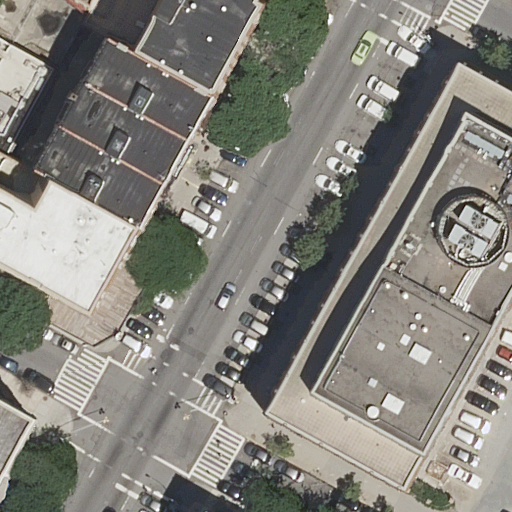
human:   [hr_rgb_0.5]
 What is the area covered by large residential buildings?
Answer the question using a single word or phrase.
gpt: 759m2

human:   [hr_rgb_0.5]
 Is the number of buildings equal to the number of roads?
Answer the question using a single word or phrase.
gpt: no

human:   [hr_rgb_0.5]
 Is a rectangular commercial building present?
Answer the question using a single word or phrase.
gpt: no

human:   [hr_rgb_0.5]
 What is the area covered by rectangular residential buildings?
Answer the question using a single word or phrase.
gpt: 1130m2

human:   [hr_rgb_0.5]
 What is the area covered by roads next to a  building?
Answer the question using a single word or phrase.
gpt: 0m2

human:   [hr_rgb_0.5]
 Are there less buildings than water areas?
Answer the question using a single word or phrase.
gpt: no

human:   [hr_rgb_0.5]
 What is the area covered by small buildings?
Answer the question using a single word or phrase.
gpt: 45m2

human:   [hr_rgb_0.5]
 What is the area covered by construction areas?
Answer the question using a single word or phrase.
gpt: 0m2

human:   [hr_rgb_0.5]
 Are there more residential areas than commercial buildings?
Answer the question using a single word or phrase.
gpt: no

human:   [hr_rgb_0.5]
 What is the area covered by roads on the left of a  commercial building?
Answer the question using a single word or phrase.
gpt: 0m2

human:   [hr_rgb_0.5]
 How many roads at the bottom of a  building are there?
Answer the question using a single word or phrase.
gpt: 3

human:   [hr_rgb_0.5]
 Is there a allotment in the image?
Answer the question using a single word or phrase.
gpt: no

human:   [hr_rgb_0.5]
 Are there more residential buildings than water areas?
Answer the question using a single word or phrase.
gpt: yes

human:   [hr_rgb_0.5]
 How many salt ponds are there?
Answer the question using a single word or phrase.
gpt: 0

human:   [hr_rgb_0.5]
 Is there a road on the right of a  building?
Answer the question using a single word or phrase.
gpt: yes

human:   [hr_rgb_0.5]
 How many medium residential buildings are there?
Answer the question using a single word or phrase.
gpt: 5

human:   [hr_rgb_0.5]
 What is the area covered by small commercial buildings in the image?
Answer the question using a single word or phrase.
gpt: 0m2

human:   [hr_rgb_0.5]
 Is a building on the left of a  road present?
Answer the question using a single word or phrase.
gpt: yes

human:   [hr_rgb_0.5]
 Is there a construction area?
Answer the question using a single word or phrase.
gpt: no

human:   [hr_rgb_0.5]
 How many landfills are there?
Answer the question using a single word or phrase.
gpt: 0

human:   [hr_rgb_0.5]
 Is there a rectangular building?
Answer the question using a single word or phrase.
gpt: yes

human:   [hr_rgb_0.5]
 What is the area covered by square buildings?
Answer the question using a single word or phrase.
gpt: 0m2

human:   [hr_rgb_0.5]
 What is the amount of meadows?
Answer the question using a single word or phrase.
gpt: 0

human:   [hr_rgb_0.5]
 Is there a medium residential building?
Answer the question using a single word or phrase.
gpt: yes

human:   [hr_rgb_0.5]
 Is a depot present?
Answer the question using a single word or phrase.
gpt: no

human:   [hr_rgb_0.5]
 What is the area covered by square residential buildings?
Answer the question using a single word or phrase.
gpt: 0m2

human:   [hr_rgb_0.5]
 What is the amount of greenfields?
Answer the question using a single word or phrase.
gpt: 0

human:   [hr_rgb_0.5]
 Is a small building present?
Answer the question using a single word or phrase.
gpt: yes

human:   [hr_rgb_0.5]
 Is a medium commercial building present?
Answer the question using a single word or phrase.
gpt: no

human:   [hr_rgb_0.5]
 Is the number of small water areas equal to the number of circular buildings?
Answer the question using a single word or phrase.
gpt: yes

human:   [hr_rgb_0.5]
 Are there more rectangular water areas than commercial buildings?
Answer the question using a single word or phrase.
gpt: no

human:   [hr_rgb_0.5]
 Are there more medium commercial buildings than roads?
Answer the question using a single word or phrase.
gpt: no

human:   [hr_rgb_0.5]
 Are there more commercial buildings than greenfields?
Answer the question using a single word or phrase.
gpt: no

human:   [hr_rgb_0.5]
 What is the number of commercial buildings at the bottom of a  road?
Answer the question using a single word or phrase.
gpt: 0

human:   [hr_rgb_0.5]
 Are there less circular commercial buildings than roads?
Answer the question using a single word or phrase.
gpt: yes

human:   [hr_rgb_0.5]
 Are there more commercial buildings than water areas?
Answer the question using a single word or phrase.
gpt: no